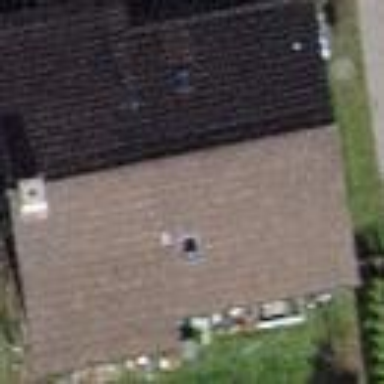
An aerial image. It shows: Building with tile roof.